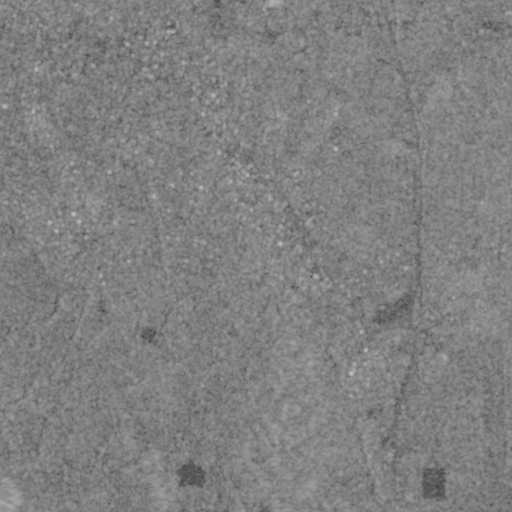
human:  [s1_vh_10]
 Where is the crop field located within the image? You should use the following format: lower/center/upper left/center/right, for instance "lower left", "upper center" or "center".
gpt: The crop field is located in the lower left of the image.
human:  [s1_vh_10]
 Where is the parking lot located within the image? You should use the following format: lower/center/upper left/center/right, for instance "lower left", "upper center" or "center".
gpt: The parking lot is located in the upper left of the image.
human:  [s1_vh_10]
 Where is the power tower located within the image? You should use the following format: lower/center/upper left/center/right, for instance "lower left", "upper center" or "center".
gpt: The power tower is located in the lower left of the image.
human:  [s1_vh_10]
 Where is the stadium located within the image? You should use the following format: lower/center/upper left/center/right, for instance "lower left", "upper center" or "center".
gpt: The stadium is located in the upper center of the image.
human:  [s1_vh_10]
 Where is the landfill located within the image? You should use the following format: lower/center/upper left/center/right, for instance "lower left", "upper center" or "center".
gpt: There is no landfill in the image.

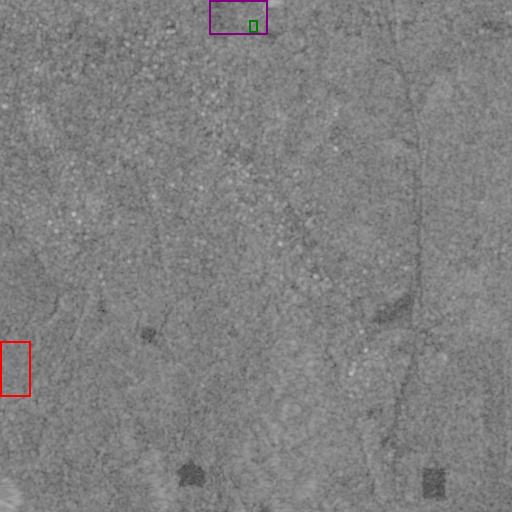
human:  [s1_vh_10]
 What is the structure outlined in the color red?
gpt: The structure outlined in red is a crop field.
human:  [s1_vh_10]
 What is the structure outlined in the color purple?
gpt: The structure outlined in purple is a park.
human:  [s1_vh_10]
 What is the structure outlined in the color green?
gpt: The structure outlined in green is a parking lot.
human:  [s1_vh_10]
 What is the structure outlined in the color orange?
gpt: There is no orange outline.